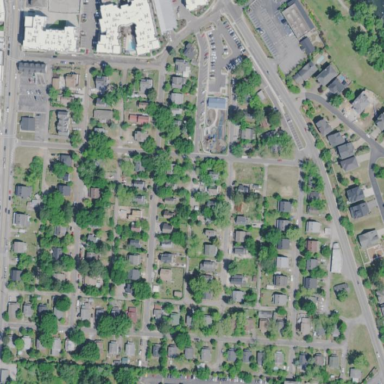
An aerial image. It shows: This residential area consists of single-family homes.